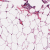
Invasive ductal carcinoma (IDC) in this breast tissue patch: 1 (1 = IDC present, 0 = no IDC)